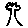
Label: tree